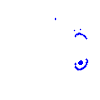
Particle: pion